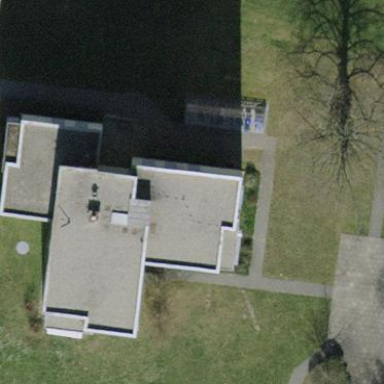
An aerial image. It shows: Flat roofed apartment building.